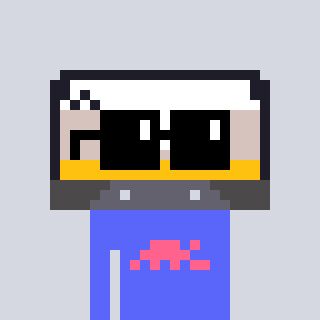
a pixel art character with square black sunglasses, a cassette tape-shaped head and a purple-colored body on a cool background